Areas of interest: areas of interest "the Museum of the War of Chinese People's Resistance Against Japan"
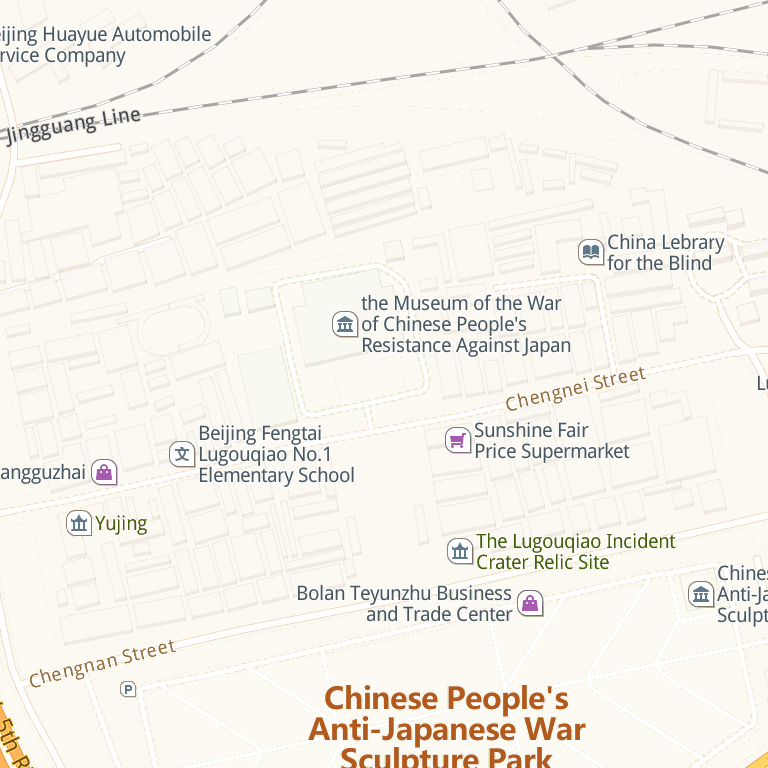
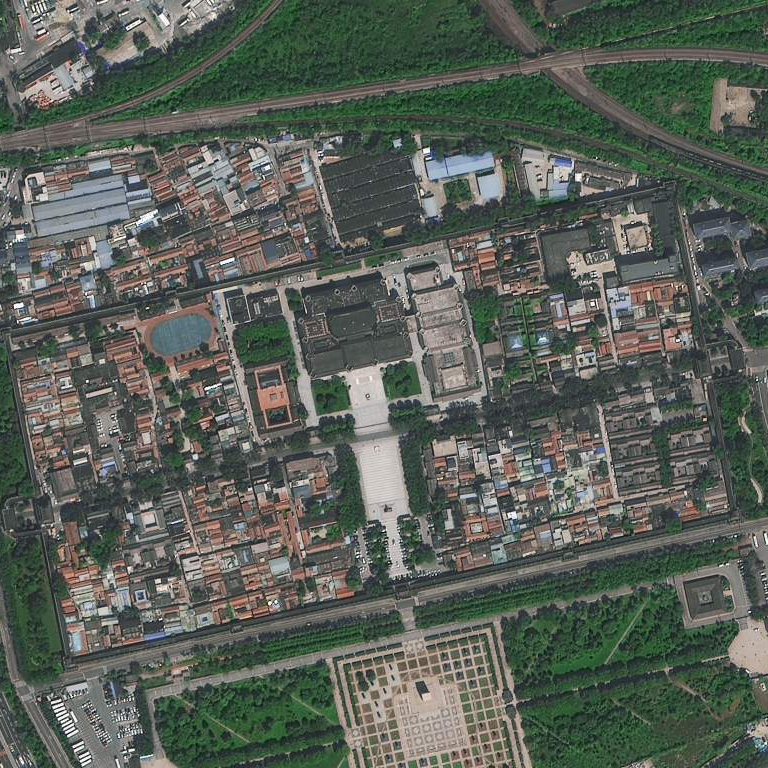